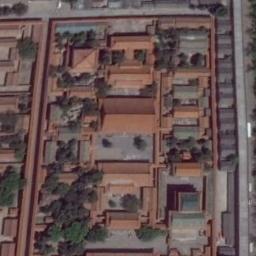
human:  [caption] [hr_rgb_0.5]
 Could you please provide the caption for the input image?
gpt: The orange palace has some trees and palaces of different sizes .

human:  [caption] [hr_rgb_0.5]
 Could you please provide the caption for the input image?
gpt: The palace is surrounded by buildings and trees .

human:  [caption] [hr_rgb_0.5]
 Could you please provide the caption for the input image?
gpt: The central part of the palace is a circular building .

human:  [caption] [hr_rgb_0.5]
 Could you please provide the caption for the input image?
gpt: There are many trees of different sizes beside the palace .

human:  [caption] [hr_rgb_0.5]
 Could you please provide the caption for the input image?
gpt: There are brown buildings and brown walls in the palace .